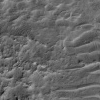
Atmospheric dust classification: not_dusty